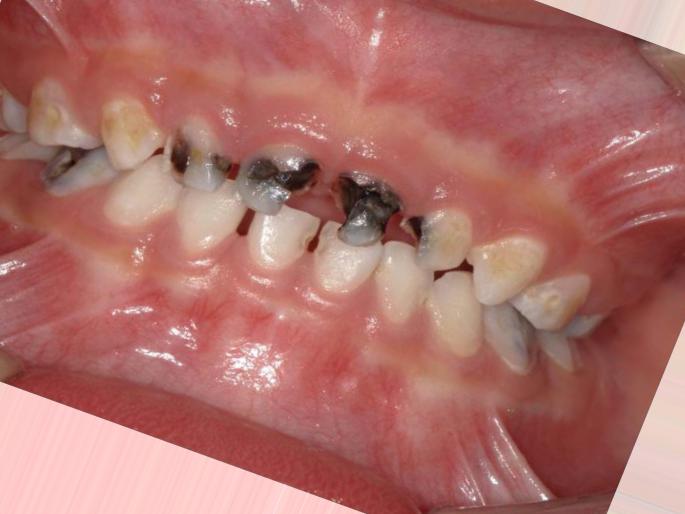
Condition: Caries